Question: I'm trying to implement <URL>. But a have a very strange effect:

This is my code:
'''
public void rotation(PointF point, double a) {
point.x = (point.x - 400) * Math.cos(a) - (point.y - 300) * Math.sin(a)
+ 400;
point.y = (point.x - 400) * Math.sin(a) + (point.y - 300) * Math.cos(a)
+ 300;
}
'''
In result a have a falling point in coordinates 400,300.
What is wrong? I want point to move by circle? How I can do better?
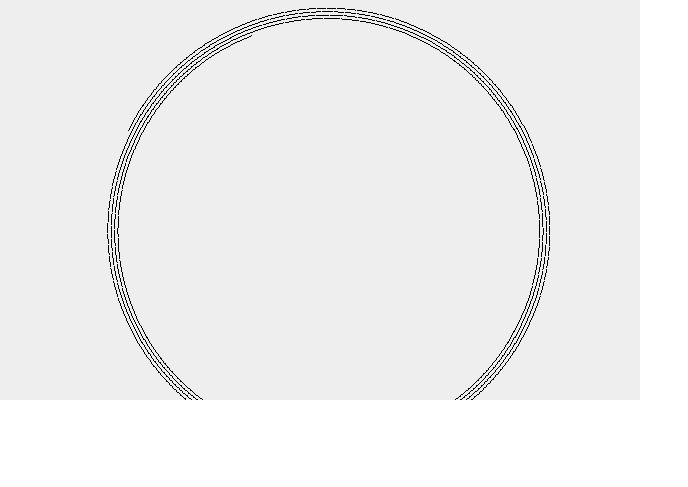
Answer: Well shouldn't it be like
'''
double x = point.x * Math.cos(a) - point.y * Math.sin(a);
double y = point.x * Math.sin(a) + point.y * Math.cos(a);
point.x = x;
point.y = y;
'''
to prevent modifying point.x too early?